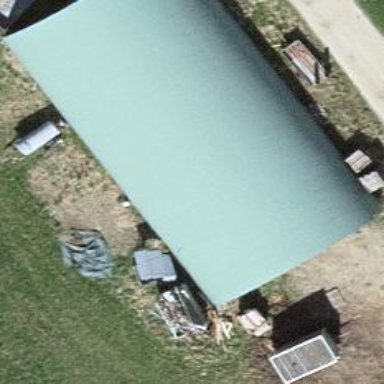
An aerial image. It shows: Greenhouse.